Question:
I am trying to set up a Django 1.7 project to push to openshift. I'm following <URL>. I've sucessfully got the initial project going locally, now I'm trying to move a local project into this file structure so I can deploy it.
I can run the project fine locally. After pushing to openshift I see:
'''
remote: Starting Python 2.7 cartridge (Apache+mod_wsgi)
remote: Application directory "wsgi/" selected as DocumentRoot
remote: $OPENSHIFT_PYTHON_WSGI_APPLICATION ENV VAR detected
remote: Application "mysite/wsgi.py" selected as default WSGI entry point
remote: --> ACTION HOOK: post_deploy <--
remote: -------------------------
remote: Git Post-Receive Result: success
remote: Activation status: success
remote: Deployment completed with status: success
To ssh://54***00003f@***-***.rhcloud.com/~/git/**.git/
0a488d3..5af95ee master -> master
'''
mysite.urls.py contains:
'''
urlpatterns = patterns('',
# Examples:
# url(r'^$', 'mysite.views.home', name='home'),
# url(r'^blog/', include('blog.urls')),
url(r'^index/', 'app1.views.index', name='index'),
url(r'^contact/$', 'app1.views.contact', name='contact'),
url(r'^admin/', include(admin.site.urls)),
'''
)
mysite.views contains:
'''
from django.views.generic import View
from django.http import HttpResponse
class Index(View):
def get(self, request, *args, **kwargs):
return HttpResponse('django 1.7 on Openshift')
'''
When I open the openshift url , I get!:
'''
Not Found . The requested URL / was not found on this server.
'''
The templates are all in the templates folder (in the screenshot). I copied it over from under the static root.
How can get the project working on openshift deployment?
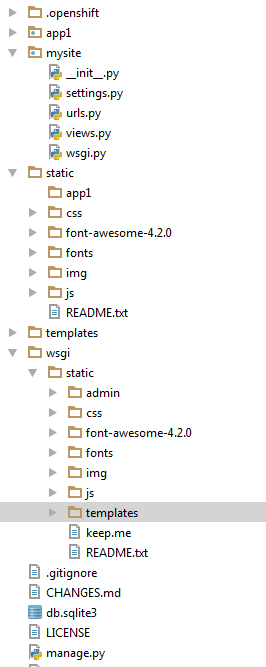
Answer: Bill, do you have your repo for this hosted on github? if so, paste the link here and i can go over all the files to find your issue.
If not, please post your URLs.py an dViews.py
Did you get the base repo working first, before adding anything you wanted changed? Meaning, follow my instructions to the letter on the repo, get it running locally and then on OS?
I've had several questions / issues when people don't run the base install first, and then add their logic.